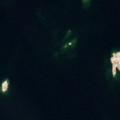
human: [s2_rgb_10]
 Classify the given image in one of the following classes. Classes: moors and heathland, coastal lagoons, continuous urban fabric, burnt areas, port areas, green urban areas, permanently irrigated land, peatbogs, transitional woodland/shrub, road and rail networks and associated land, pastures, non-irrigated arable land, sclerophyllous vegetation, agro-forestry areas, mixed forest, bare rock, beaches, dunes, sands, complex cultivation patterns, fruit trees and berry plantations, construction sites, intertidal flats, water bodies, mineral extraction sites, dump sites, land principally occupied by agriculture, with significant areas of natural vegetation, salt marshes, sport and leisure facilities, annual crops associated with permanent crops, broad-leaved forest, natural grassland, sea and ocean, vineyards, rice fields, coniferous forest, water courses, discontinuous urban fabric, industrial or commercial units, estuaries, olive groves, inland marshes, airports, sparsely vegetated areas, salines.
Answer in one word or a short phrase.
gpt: sea and ocean